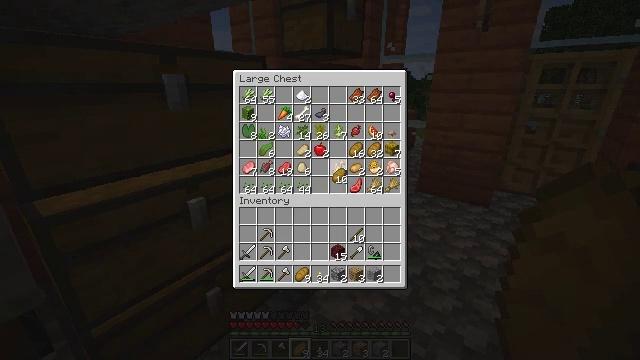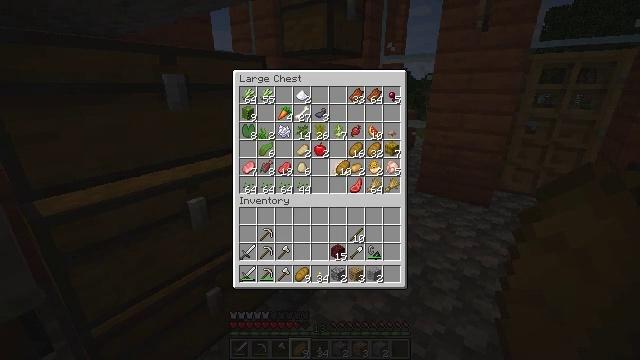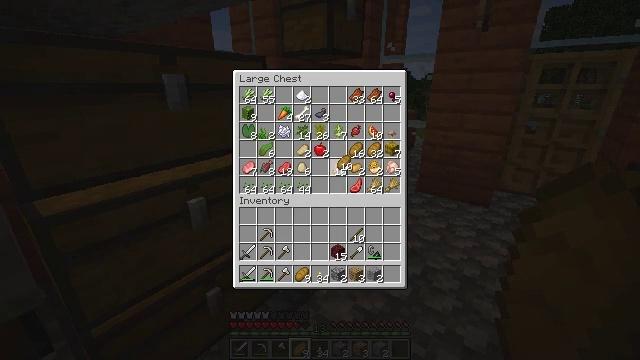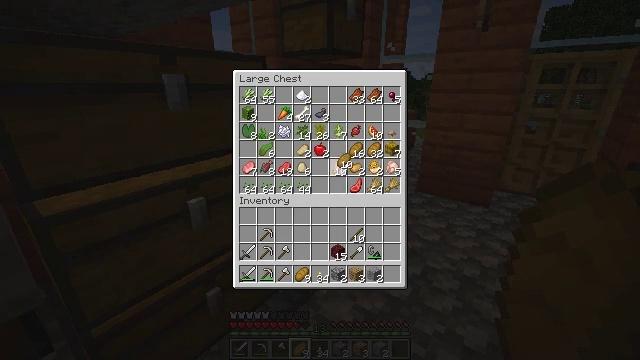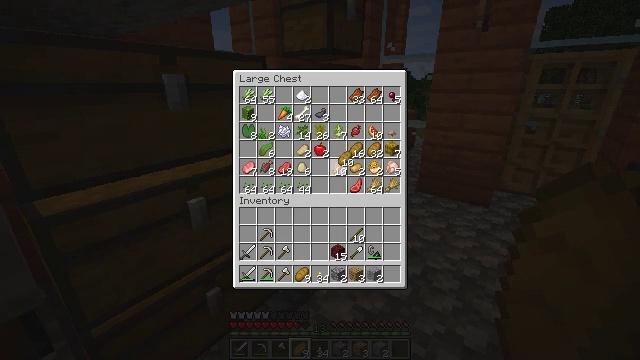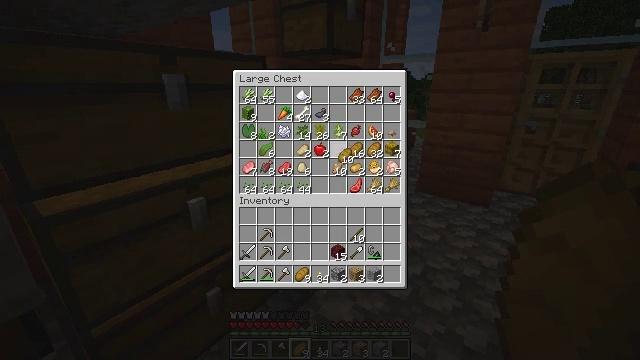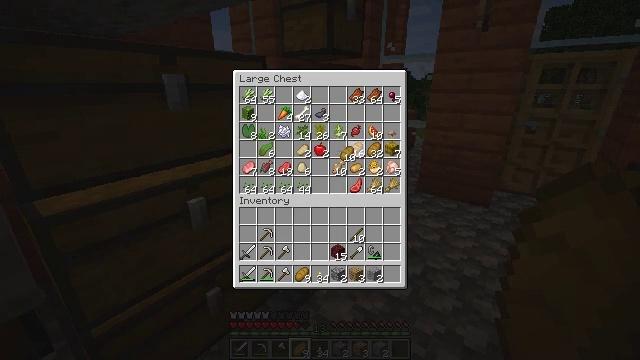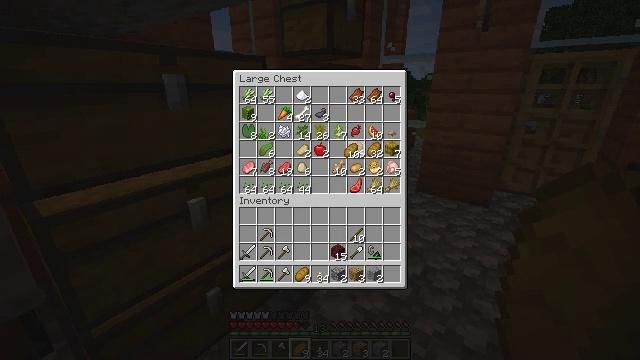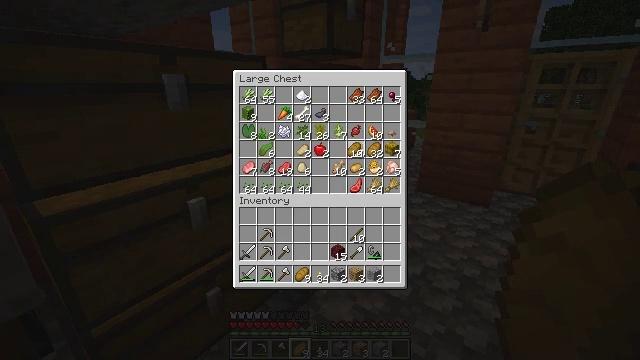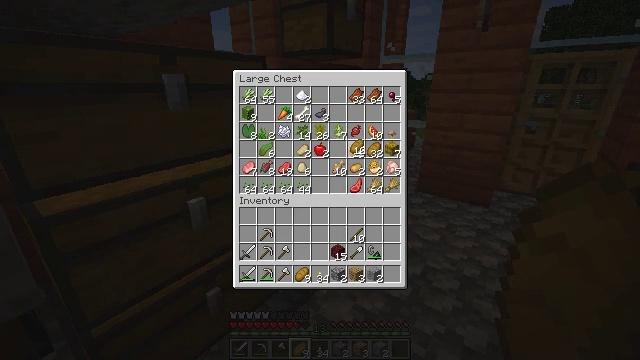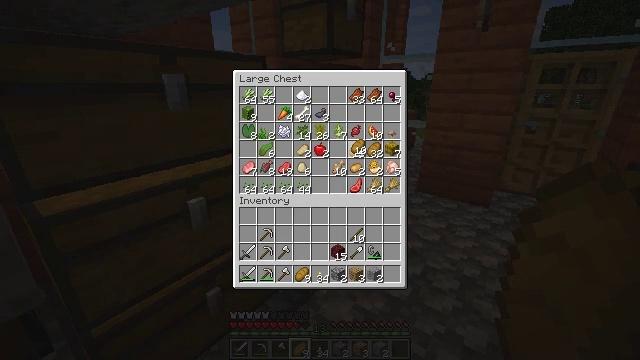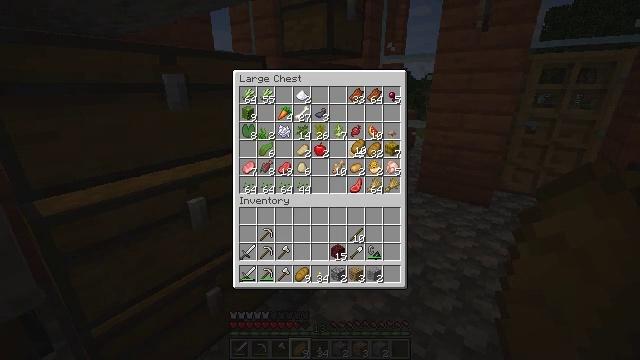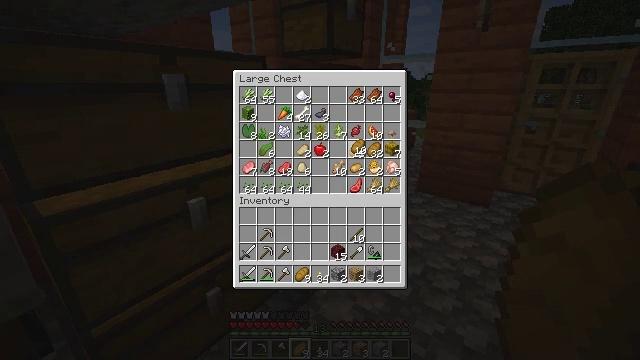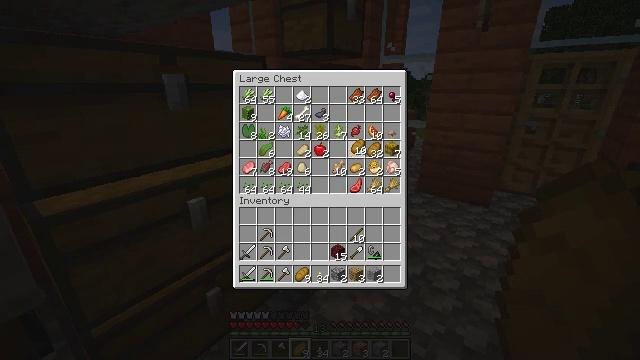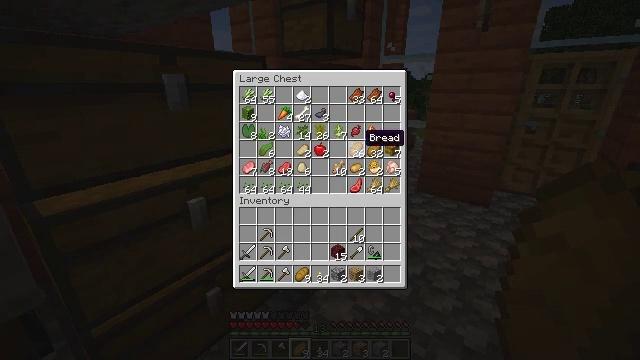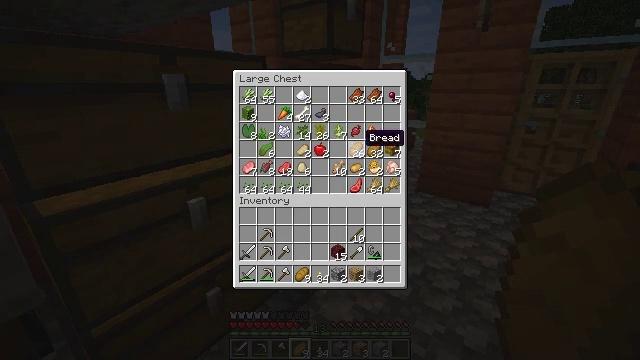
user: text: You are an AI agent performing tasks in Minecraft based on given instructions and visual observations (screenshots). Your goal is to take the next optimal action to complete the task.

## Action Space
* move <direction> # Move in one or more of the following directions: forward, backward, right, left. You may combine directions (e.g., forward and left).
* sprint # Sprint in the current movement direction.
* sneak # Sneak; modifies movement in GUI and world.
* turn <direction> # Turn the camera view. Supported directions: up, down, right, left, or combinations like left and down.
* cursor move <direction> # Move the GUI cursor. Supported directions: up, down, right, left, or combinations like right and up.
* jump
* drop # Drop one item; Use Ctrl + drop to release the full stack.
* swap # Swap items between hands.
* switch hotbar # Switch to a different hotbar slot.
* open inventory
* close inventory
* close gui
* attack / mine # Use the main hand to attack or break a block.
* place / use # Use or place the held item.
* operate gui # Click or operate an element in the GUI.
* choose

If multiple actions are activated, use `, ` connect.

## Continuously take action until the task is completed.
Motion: motion action
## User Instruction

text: Combat the magma cube.
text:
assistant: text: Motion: cursor move up
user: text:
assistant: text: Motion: no_op
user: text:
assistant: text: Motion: no_op
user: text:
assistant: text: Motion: no_op
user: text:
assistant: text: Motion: no_op
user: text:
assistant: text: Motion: no_op
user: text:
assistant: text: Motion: no_op
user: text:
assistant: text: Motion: no_op
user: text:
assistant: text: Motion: no_op
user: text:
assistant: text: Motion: operate gui
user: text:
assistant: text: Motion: operate gui
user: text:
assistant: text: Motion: operate gui
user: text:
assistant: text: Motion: operate gui
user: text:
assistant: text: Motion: no_op
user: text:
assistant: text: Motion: no_op
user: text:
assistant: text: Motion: choose
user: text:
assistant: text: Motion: choose
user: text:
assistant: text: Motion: choose
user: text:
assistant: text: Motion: choose
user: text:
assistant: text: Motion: no_op
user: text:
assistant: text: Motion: no_op
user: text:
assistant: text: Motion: no_op
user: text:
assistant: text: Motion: no_op
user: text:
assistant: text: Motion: no_op
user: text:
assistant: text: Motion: no_op
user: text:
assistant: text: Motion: no_op
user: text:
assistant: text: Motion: operate gui
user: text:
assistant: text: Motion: operate gui
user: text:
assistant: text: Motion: operate gui
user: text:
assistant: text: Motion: no_op